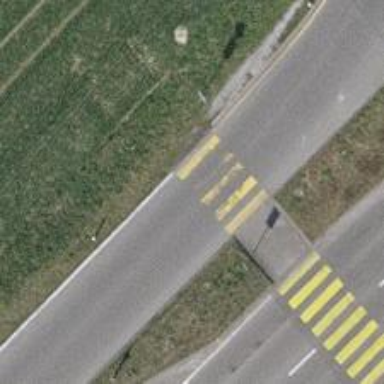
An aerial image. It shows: Marked crossing on the road with clear markings.